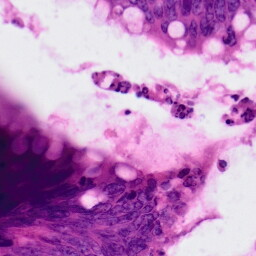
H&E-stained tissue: Colon